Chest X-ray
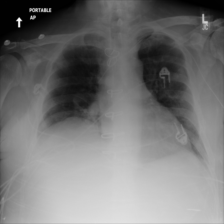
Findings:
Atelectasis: negative
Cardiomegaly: negative
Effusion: negative
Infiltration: negative
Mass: negative
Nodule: positive
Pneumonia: negative
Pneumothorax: negative
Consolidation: negative
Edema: negative
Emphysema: negative
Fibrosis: negative
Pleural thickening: negative
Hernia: negative